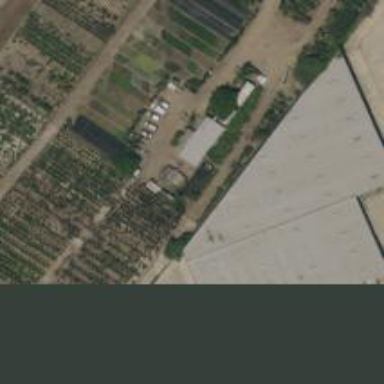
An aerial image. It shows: Warehouse.